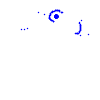
Particle: electron